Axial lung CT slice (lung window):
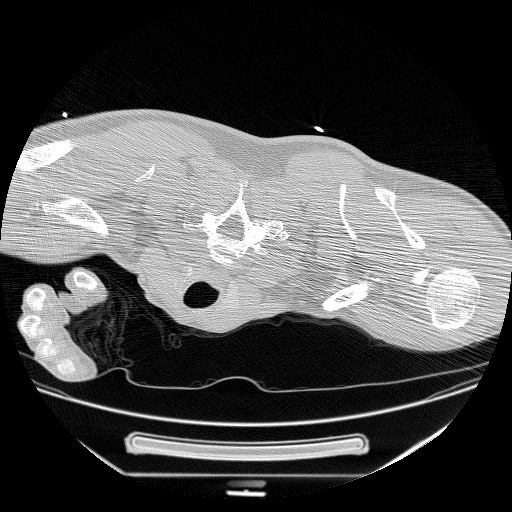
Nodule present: no